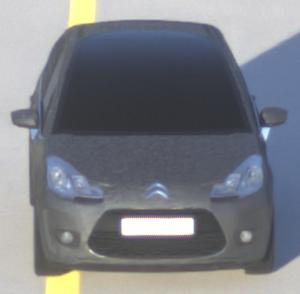
Make: Citroen
Model: C3 1.1
Detailed model: C3 (II)
Model produced from: 2010/01
Model produced until: 2012/03
Doors: 5
Color: gray
Road condition: dry road
Daytime: sunrise or sunset
Contrast: low contrast